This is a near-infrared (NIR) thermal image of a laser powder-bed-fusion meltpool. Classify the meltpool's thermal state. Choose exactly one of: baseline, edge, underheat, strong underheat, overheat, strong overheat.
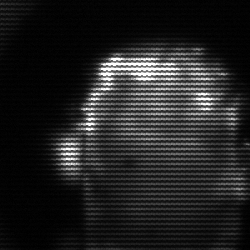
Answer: baseline